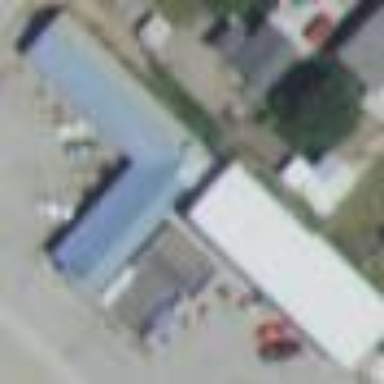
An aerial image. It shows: Motel building.